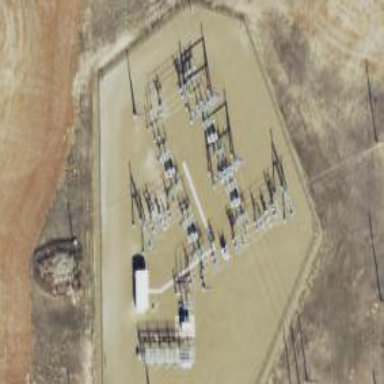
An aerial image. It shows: Switch for power supply.